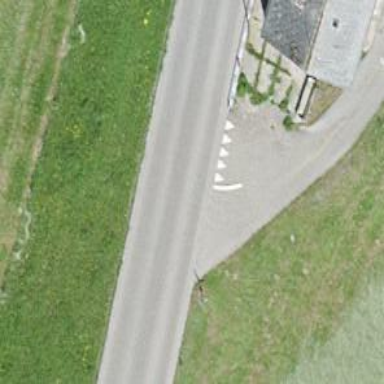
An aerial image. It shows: Road with "give way" sign.